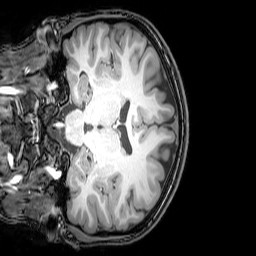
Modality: T1w
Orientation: coronal
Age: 23
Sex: female
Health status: healthy
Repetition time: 0.081 s
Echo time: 0.037 s